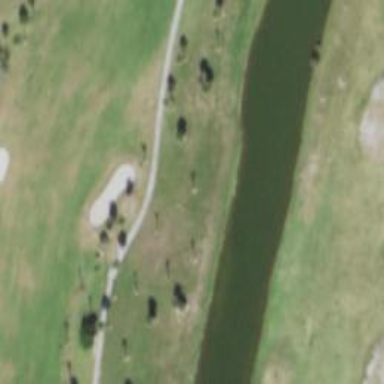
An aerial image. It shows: Path used for both walking and golf.